Question: I am writing an application using android studio and using fragments.
The application crashes when I am trying to load the fragment dynamically.
I am adding the codes below.
fragment_setup.xml
'''
<FrameLayout xmlns:android="http://schemas.android.com/apk/res/android"
xmlns:tools="http://schemas.android.com/tools"
android:layout_width="match_parent"
android:layout_height="match_parent"
tools:context="com.example.pchakraverti.streetsecure.setup_fragment"
android:paddingLeft="@dimen/activity_horizontal_margin"
android:paddingRight="@dimen/activity_horizontal_margin"
android:paddingTop="@dimen/activity_vertical_margin"
android:paddingBottom="@dimen/activity_vertical_margin"
android:gravity="center"
android:layout_gravity="center"
android:clickable="false"
android:focusableInTouchMode="false">
<!-- TODO: Update blank fragment layout -->
<LinearLayout
android:orientation="horizontal"
android:layout_width="fill_parent"
android:layout_height="wrap_content">
</LinearLayout>
<LinearLayout
android:visibility="invisible"
android:orientation="horizontal"
android:layout_width="match_parent"
android:layout_height="wrap_content"
android:layout_gravity="center"
android:id="@+id/prgLayout">
</LinearLayout>
<ProgressBar
style="?android:attr/progressBarStyleHorizontal"
android:layout_width="match_parent"
android:layout_height="wrap_content"
android:id="@+id/progressBar"
android:indeterminate="true"
android:indeterminateOnly="true"
android:layout_gravity="left|bottom"
android:layout_marginBottom="25sp" />
<LinearLayout
android:orientation="horizontal"
android:layout_width="fill_parent"
android:layout_height="wrap_content"
android:gravity="right"
android:layout_gravity="center_horizontal|bottom"
android:layoutMode="opticalBounds"
android:layout_marginBottom="60sp">
<Button
android:layout_width="wrap_content"
android:layout_height="wrap_content"
android:text="Sign Up"
android:id="@+id/btnSignUp" />
<Space
android:layout_width="20px"
android:layout_height="20px" />
<Button
android:layout_width="wrap_content"
android:layout_height="wrap_content"
android:text="Later"
android:id="@+id/btnLater" />
</LinearLayout>
<LinearLayout
android:orientation="vertical"
android:paddingTop="15sp"
android:layout_width="fill_parent"
android:layout_height="wrap_content"
android:gravity="center"
android:layout_gravity="center">
<EditText
android:layout_width="match_parent"
android:layout_height="wrap_content"
android:inputType="textPersonName"
android:hint="Name"
android:ems="10"
android:id="@+id/editText" />
<Space
android:layout_width="20dp"
android:layout_height="20dp" />
<EditText
android:layout_width="match_parent"
android:layout_height="wrap_content"
android:inputType="textPostalAddress"
android:ems="10"
android:id="@+id/editText2"
android:hint="Address"
android:layout_gravity="center_horizontal" />
<Space
android:layout_width="20dp"
android:layout_height="20dp" />
<EditText
android:layout_width="match_parent"
android:layout_height="wrap_content"
android:inputType="phone"
android:ems="10"
android:id="@+id/editText3"
android:hint="Phone No." />
<Space
android:layout_width="20dp"
android:layout_height="20dp" />
<EditText
android:layout_width="match_parent"
android:layout_height="wrap_content"
android:inputType="textEmailAddress"
android:ems="10"
android:id="@+id/editText4"
android:hint="Email" />
</LinearLayout>
<TextView
android:layout_width="350dp"
android:layout_height="wrap_content"
android:textAppearance="?android:attr/textAppearanceMedium"
android:text="Fill in the form below."
android:id="@+id/lblHeader"
android:singleLine="true"
android:textStyle="bold"
android:typeface="serif"
android:gravity="center"
android:layout_gravity="right|top"
android:layout_marginTop="100sp" />
</FrameLayout>
'''
setup_fragment.java
'''
package com.example.pchakraverti.streetsecure;
import android.app.Activity;
import android.net.Uri;
import android.os.Bundle;
import android.app.Fragment;
import android.view.LayoutInflater;
import android.view.View;
import android.view.ViewGroup;
/**
* A simple {@link Fragment} subclass.
* Activities that contain this fragment must implement the
* {@link setup_fragment.OnFragmentInteractionListener} interface
* to handle interaction events.
* Use the {@link setup_fragment#newInstance} factory method to
* create an instance of this fragment.
*/
public class setup_fragment extends Fragment {
// TODO: Rename parameter arguments, choose names that match
// the fragment initialization parameters, e.g. ARG_ITEM_NUMBER
private static final String ARG_PARAM1 = "param1";
private static final String ARG_PARAM2 = "param2";
// TODO: Rename and change types of parameters
private String mParam1;
private String mParam2;
private OnFragmentInteractionListener mListener;
/**
* Use this factory method to create a new instance of
* this fragment using the provided parameters.
*
* @param param1 Parameter 1.
* @param param2 Parameter 2.
* @return A new instance of fragment setup_fragment.
*/
// TODO: Rename and change types and number of parameters
public static setup_fragment newInstance(String param1, String param2) {
setup_fragment fragment = new setup_fragment();
Bundle args = new Bundle();
args.putString(ARG_PARAM1, param1);
args.putString(ARG_PARAM2, param2);
fragment.setArguments(args);
return fragment;
}
public setup_fragment() {
// Required empty public constructor
}
@Override
public void onCreate(Bundle savedInstanceState) {
super.onCreate(savedInstanceState);
if (getArguments() != null) {
mParam1 = getArguments().getString(ARG_PARAM1);
mParam2 = getArguments().getString(ARG_PARAM2);
}
}
@Override
public View onCreateView(LayoutInflater inflater, ViewGroup container,
Bundle savedInstanceState) {
// Inflate the layout for this fragment
return inflater.inflate(R.layout.fragment_setup_fragment, container, false);
}
// TODO: Rename method, update argument and hook method into UI event
public void onButtonPressed(Uri uri) {
if (mListener != null) {
mListener.onFragmentInteraction(uri);
}
}
@Override
public void onAttach(Activity activity) {
super.onAttach(activity);
try {
mListener = (OnFragmentInteractionListener) activity;
} catch (ClassCastException e) {
throw new ClassCastException(activity.toString()
+ " must implement OnFragmentInteractionListener");
}
}
@Override
public void onDetach() {
super.onDetach();
mListener = null;
}
/**
* This interface must be implemented by activities that contain this
* fragment to allow an interaction in this fragment to be communicated
* to the activity and potentially other fragments contained in that
* activity.
* <p/>
* See the Android Training lesson <a href=
* "http://developer.android.com/training/basics/fragments/communicating.html"
* >Communicating with Other Fragments</a> for more information.
*/
public interface OnFragmentInteractionListener {
// TODO: Update argument type and name
public void onFragmentInteraction(Uri uri);
}
}
'''
activity_start.xml
'''
<LinearLayout xmlns:android="http://schemas.android.com/apk/res/android"
xmlns:tools="http://schemas.android.com/tools" android:layout_width="match_parent"
android:orientation="vertical"
android:layout_height="match_parent"
android:paddingLeft="@dimen/activity_horizontal_margin"
android:paddingRight="@dimen/activity_horizontal_margin"
android:paddingTop="@dimen/activity_vertical_margin"
android:paddingBottom="@dimen/activity_vertical_margin"
android:id="@+id/frag_container"
tools:context=".StartActivity">
</LinearLayout>
'''
StartActivity.java
'''
package com.example.pchakraverti.streetsecure;
import android.app.FragmentManager;
import android.app.FragmentTransaction;
import android.os.Bundle;
import android.support.v4.app.FragmentActivity;
import android.view.Menu;
import android.view.MenuItem;
public class StartActivity extends FragmentActivity {
@Override
protected void onCreate(Bundle savedInstanceState) {
super.onCreate(savedInstanceState);
setContentView(R.layout.activity_start);
FragmentManager fragmentManager = getFragmentManager();
FragmentTransaction fragmentTransaction = fragmentManager.beginTransaction();
setup_fragment frag = new setup_fragment();
fragmentTransaction.add(R.id.frag_container, frag);
fragmentTransaction.commit();
}
@Override
public boolean onCreateOptionsMenu(Menu menu) {
// Inflate the menu; this adds items to the action bar if it is present.
getMenuInflater().inflate(R.menu.menu_start, menu);
return true;
}
@Override
public boolean onOptionsItemSelected(MenuItem item) {
// Handle action bar item clicks here. The action bar will
// automatically handle clicks on the Home/Up button, so long
// as you specify a parent activity in AndroidManifest.xml.
int id = item.getItemId();
//noinspection SimplifiableIfStatement
if (id == R.id.action_settings) {
return true;
}
return super.onOptionsItemSelected(item);
}
}
'''
The setup_fragment contains the UI which I want to load when the application starts.
However, The application crashes on startup.
I've used this tutorial for loading the fragment :
<URL>
Some help will be appreciated.
As for logcat, I donot see anything on logcat(I dont know why).

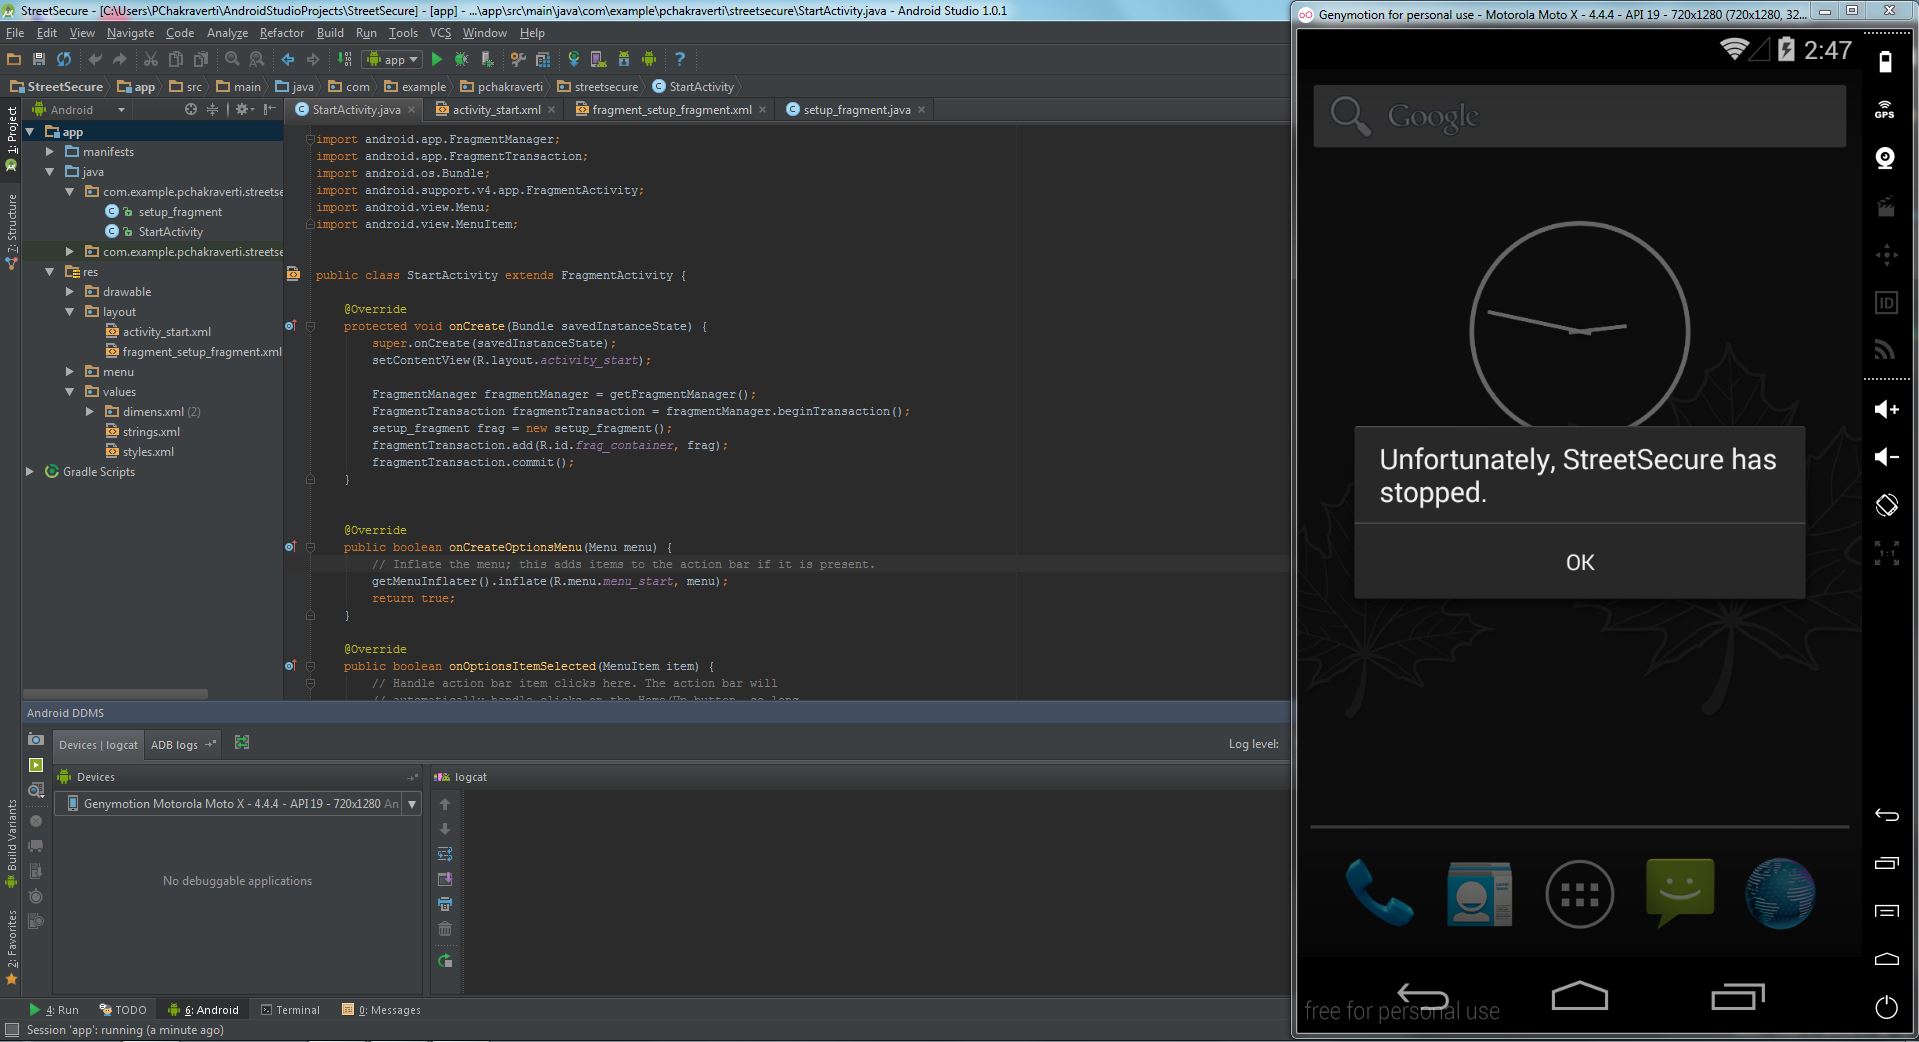
Answer: You instantiate your Fragment like this :
'''
new setup_fragment()
'''
Instead, use the factory method you defined :
'''
setup_fragment frag = setup_fragment.newInstance(string1, string2);
'''
Your 'Fragment' also requires the 'Activity' to implement the 'OnFragmentInteractionListener' interface, so you need to implement the 'onFragmentInteraction' method in your 'Activity', and declare your 'Activity' as follows :
'''
StartActivity extends FragmentActivity implements OnFragmentInteractionListener
'''
If, as I suspect, you just used the code generated by your IDE but are not planning to use all of it, you could also simply remove the parts you don't need, factory methods and the interface for the Activity are only provided for your convenience but not formally required.
Finally, as pointed out by Neige, you're mixing up 'android.app.Fragment' and 'android.support.v4.app.Fragment'. Fix your imports. If you want to app to use the support library to support older OS versions, make sure the correct classes are imported ('FragmentManager', 'FragmentTransaction', ... have a corresponding class in the support library).
On a side note, many developpers will probably appreciate it if you use the most used naming convention in Java, namely <URL>.